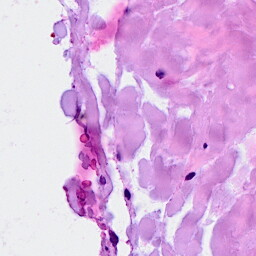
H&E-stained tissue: Breast